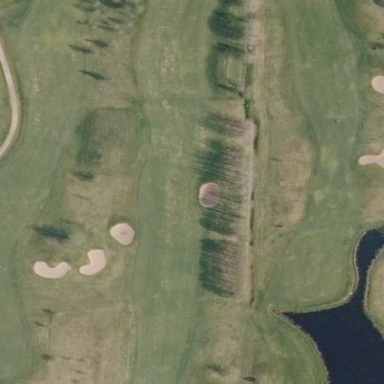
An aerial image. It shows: Grassy area designated as golf fairway.